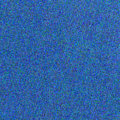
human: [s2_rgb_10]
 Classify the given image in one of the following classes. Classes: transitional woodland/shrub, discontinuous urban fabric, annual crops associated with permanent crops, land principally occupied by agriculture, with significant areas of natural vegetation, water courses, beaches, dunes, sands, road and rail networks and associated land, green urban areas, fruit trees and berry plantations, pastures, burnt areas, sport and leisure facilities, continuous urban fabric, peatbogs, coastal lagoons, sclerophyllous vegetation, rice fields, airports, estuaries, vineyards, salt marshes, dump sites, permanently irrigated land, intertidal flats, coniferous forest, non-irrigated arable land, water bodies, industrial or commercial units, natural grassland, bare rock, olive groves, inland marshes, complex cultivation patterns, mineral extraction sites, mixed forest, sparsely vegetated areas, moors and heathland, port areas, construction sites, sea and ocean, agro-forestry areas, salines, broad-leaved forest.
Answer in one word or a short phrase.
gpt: water bodies